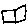
Label: house